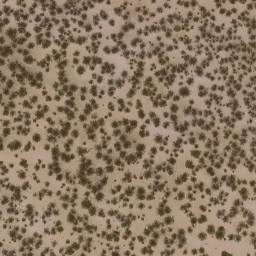
Label: chaparral